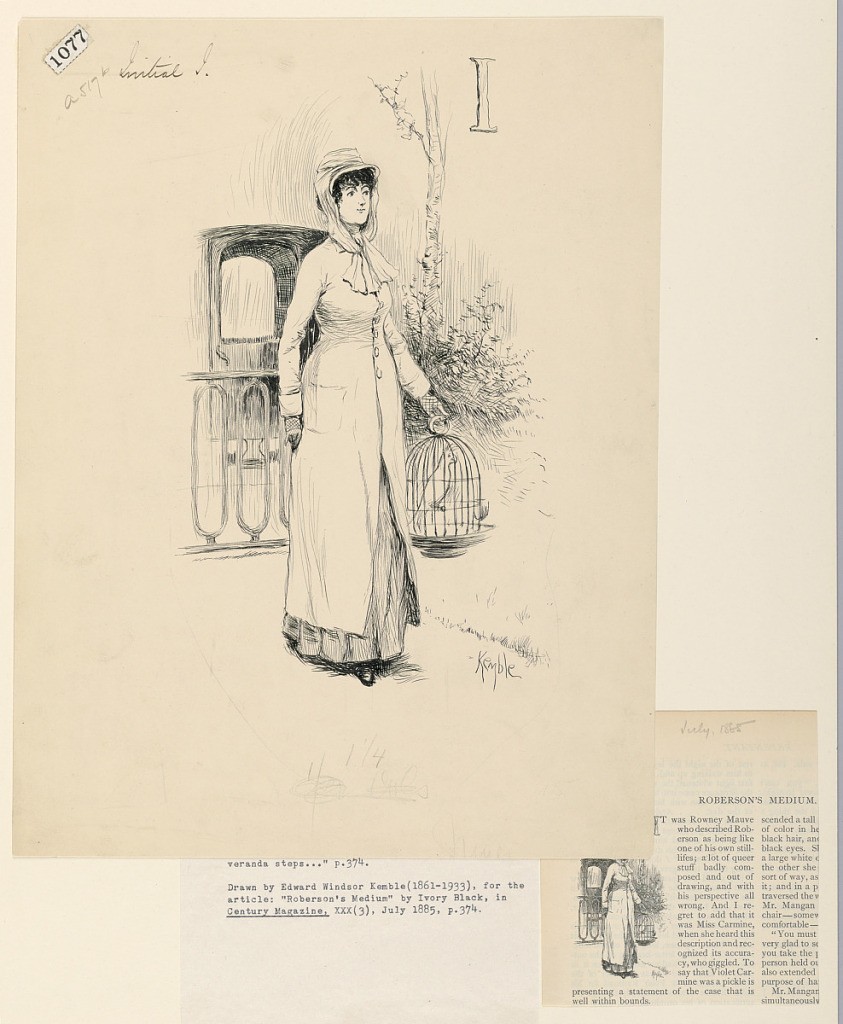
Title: Miss Violet Carmine, Initial I
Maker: Edward Windsor Kemble, American, 1861–1933
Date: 1885
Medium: Pen and black ink on illustration board
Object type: Drawing
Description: A young woman is seen walking down a path, turned toward the right. She holds a bird cage, containing a cockatoo, in her left hand.